Field crop: maize
Growth stage: 1
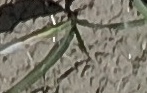
Species: sorghum